Question: Let's say I have an existing numeric vector 'num <- c(1, 2, 3, 4, 5, 6, 7)' and I need to visualize it in the simplest way possible (every node have two children) -- like this (sorry, I'm definitely not an artist):

Is it possible with R?
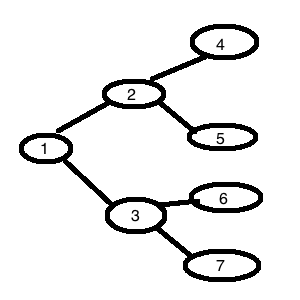
Answer: Try this:
'''
num <- c(1, 2, 3, 4, 5, 6, 7)
library(igraph)
library(psych)
g <- graph.edgelist(matrix(c(rep(seq_len((length(num)-1) / 2), each = 2), num[-1]), ncol = 2))
plot(g, layout = factor.rotate(layout.reingold.tilford(g), angle = -90), ylim = c(1, -1))
'''